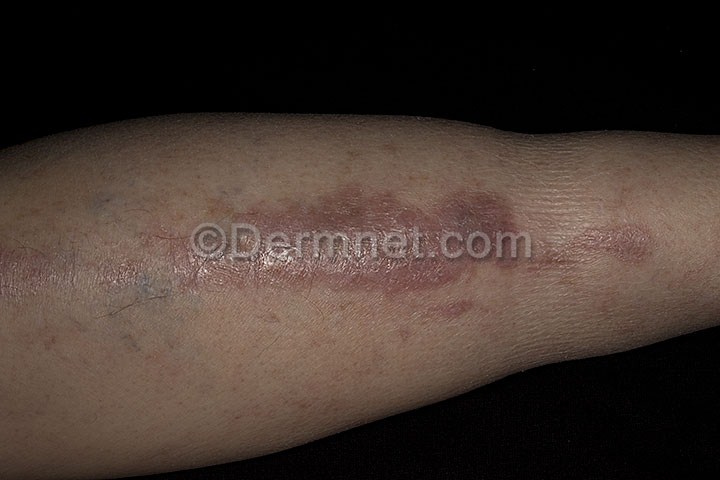
Disease: Systemic Disease